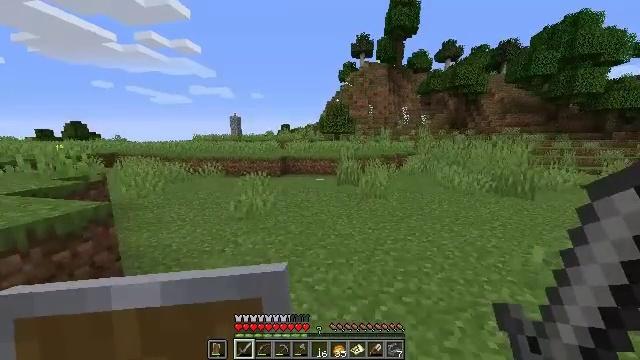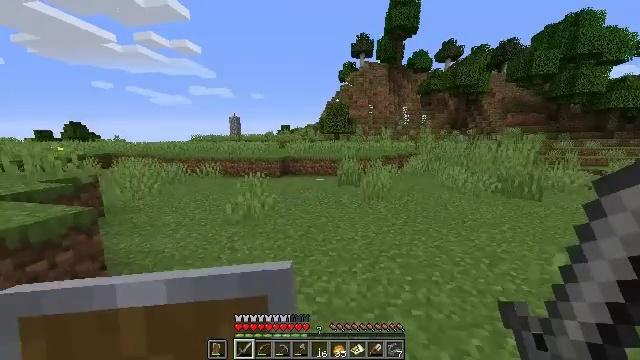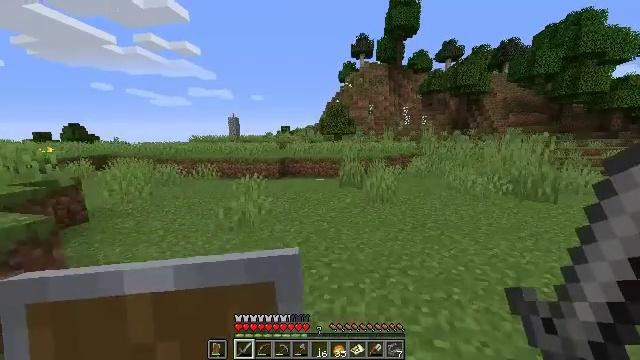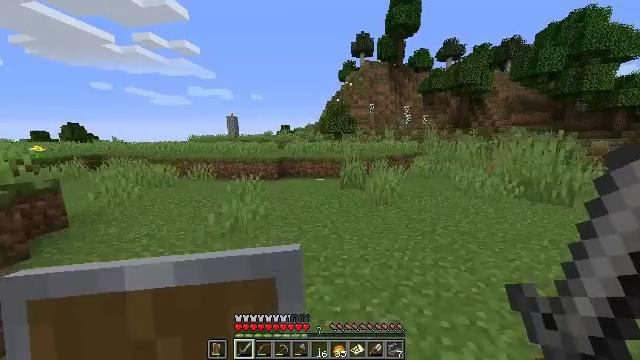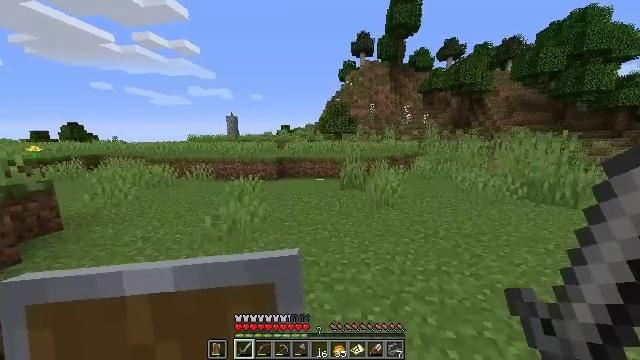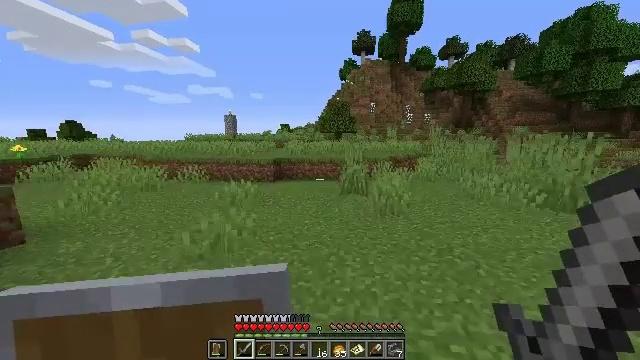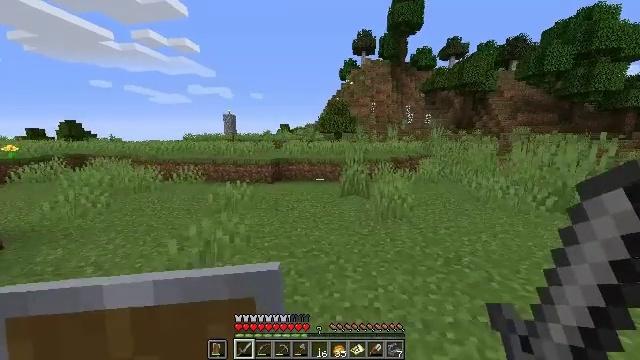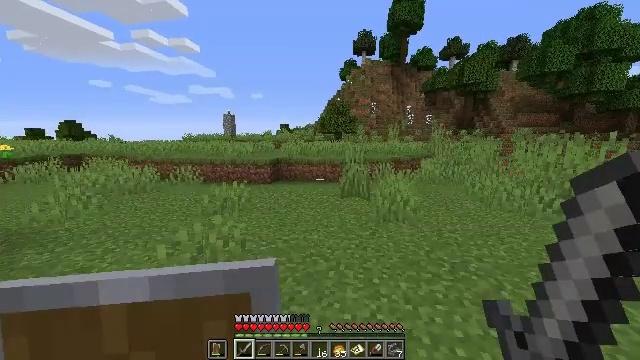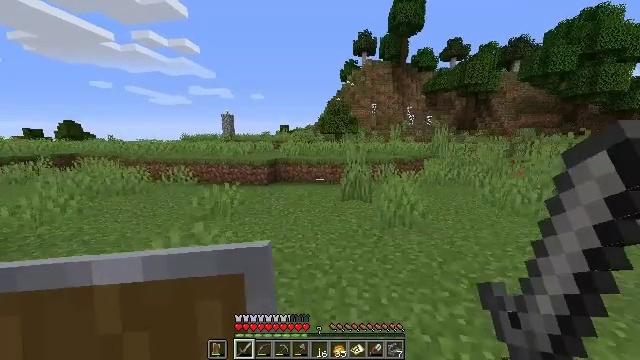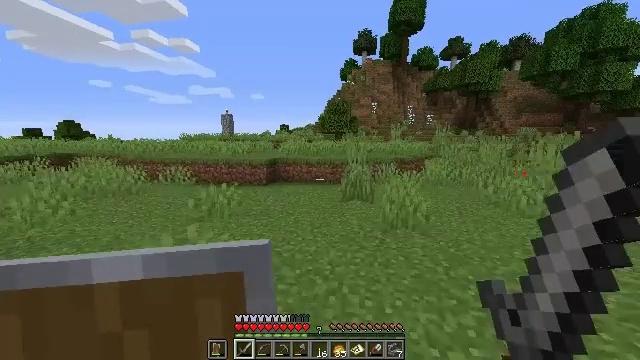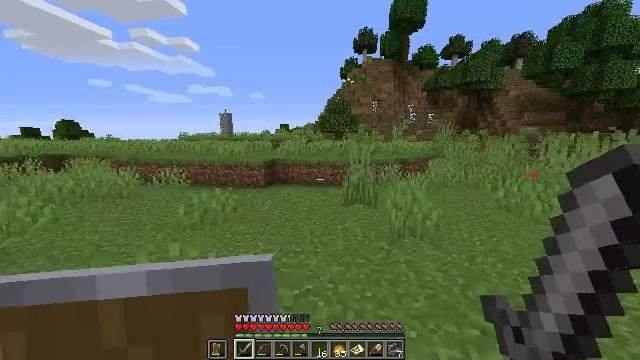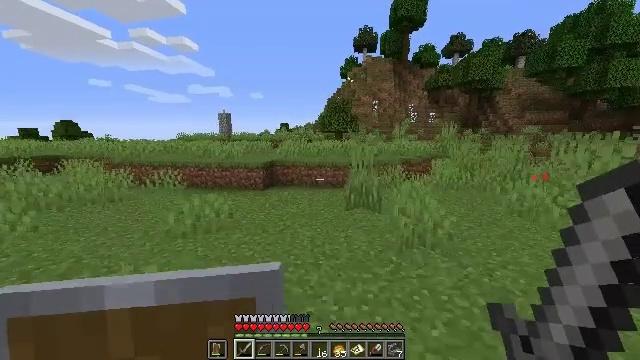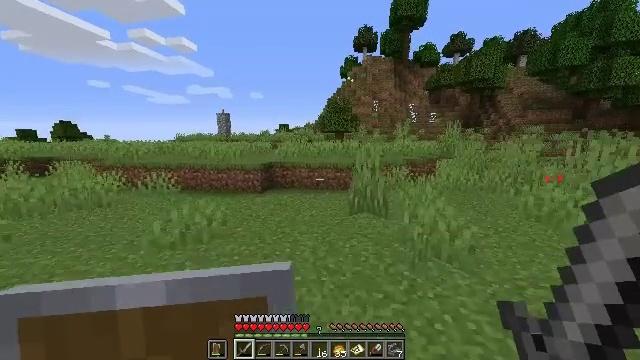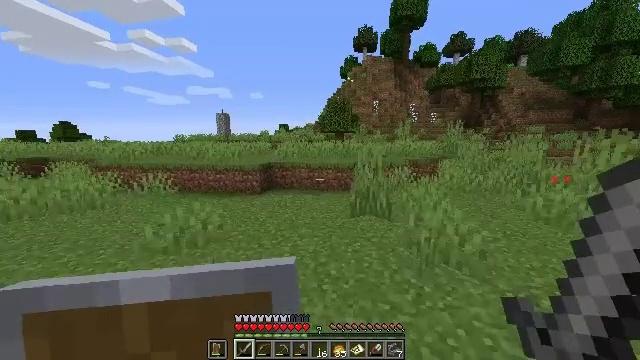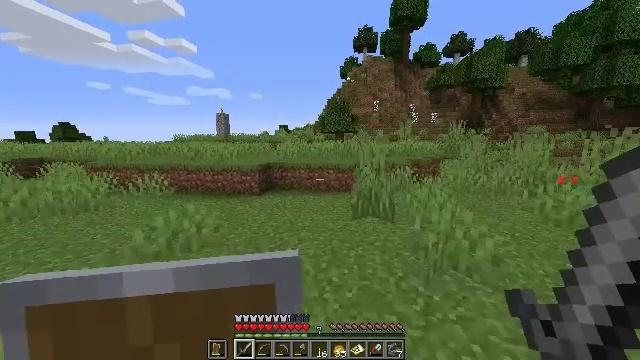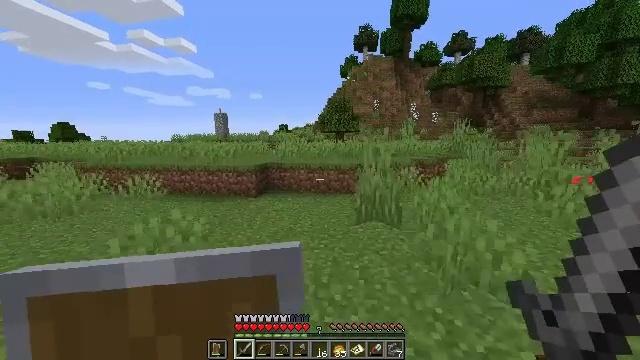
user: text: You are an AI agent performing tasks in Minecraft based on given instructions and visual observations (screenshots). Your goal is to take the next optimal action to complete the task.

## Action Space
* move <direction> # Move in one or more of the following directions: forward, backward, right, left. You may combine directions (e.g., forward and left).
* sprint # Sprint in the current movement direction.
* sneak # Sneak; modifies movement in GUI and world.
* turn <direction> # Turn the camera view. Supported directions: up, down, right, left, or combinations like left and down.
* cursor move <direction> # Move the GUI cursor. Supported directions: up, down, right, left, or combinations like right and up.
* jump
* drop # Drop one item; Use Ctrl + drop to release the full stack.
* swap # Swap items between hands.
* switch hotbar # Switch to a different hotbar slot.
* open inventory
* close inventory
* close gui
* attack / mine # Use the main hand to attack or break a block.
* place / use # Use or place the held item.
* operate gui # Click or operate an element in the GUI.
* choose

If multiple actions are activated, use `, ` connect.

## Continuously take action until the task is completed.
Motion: motion action
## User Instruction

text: Mine the poppy flower.
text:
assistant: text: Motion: move forward
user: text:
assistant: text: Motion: move forward
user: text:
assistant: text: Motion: move forward
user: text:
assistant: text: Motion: move forward
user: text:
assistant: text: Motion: move forward
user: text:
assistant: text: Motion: move forward
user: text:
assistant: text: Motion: move forward
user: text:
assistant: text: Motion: move forward
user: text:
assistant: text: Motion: move forward
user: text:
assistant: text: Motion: move forward
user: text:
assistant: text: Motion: move forward
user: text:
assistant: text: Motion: move forward
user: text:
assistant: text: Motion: move forward
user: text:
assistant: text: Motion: move forward
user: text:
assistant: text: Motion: move forward
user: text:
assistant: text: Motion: move forward
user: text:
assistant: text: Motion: move forward
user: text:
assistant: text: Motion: move forward
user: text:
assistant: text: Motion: move forward
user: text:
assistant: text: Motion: move forward
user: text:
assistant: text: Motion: move forward
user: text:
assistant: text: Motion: move forward
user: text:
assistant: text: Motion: move forward
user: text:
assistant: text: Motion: move forward
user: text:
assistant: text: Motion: move forward and move left
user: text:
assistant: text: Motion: move forward and move left
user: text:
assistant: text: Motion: move forward and move left
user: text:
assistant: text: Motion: move forward and move left
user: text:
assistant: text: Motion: move forward and move left
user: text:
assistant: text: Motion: move forward